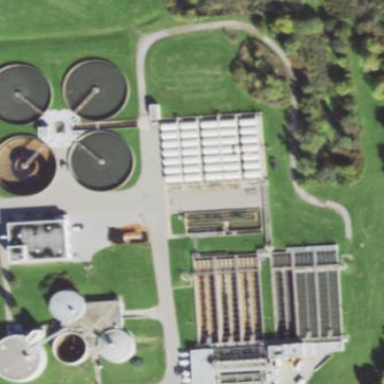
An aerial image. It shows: View of wastewater plant.